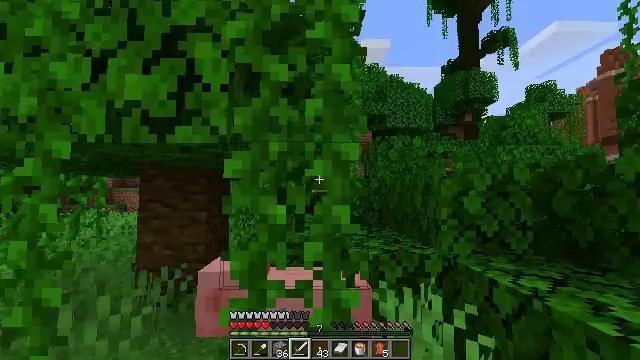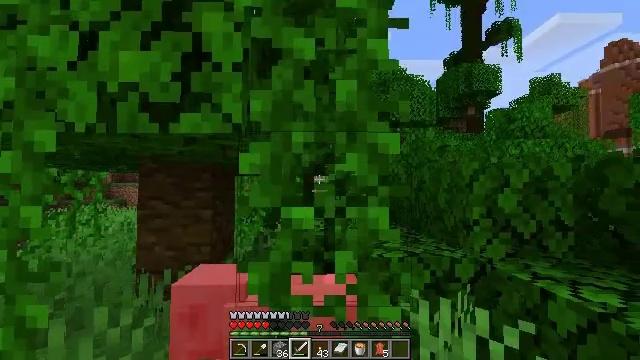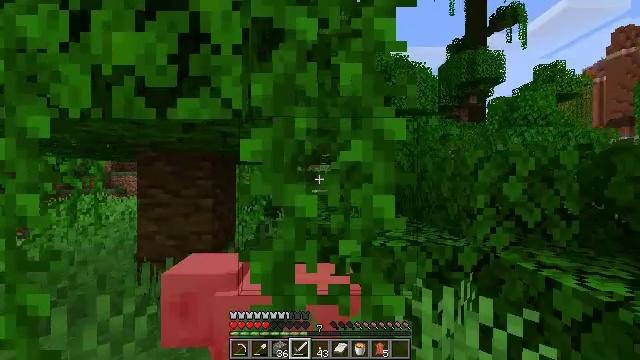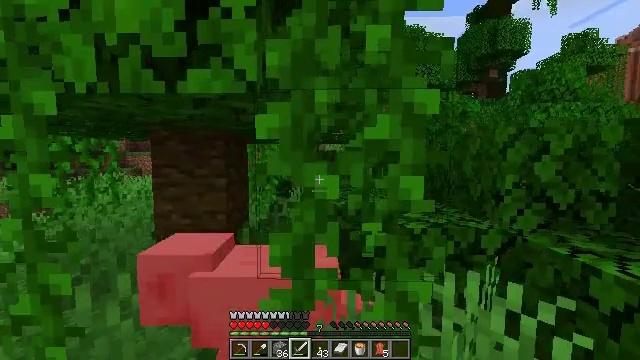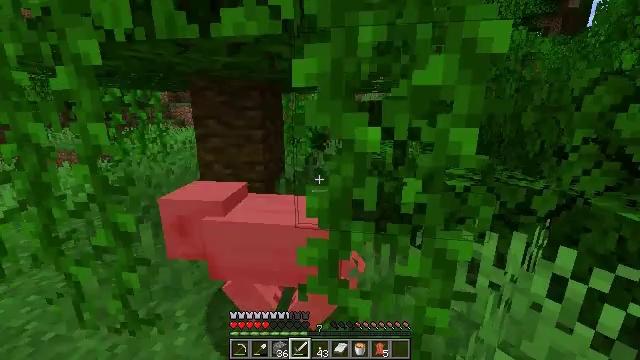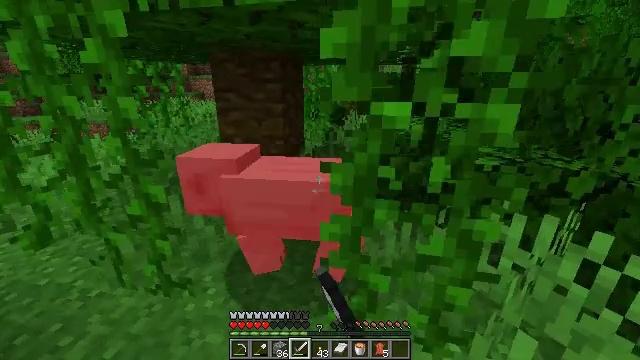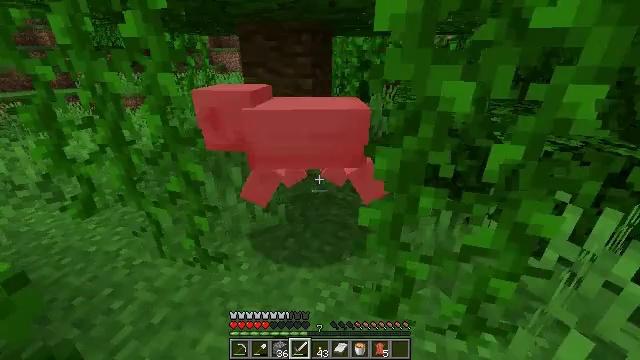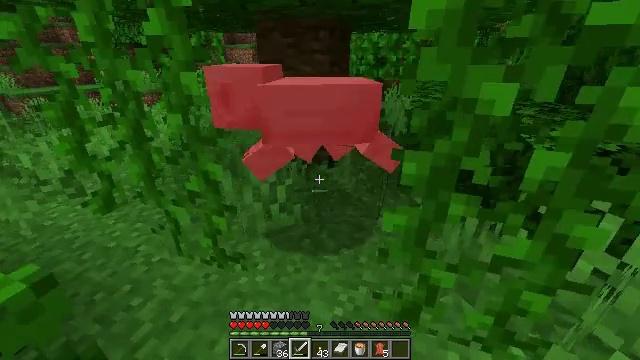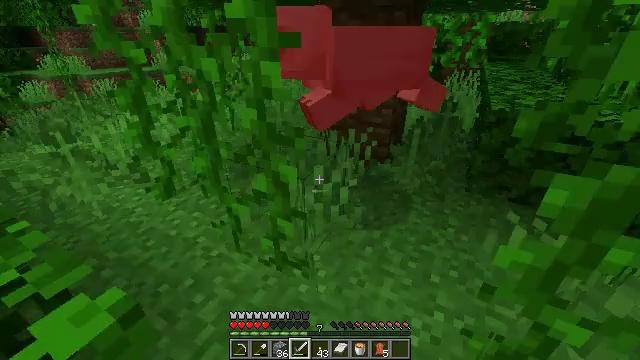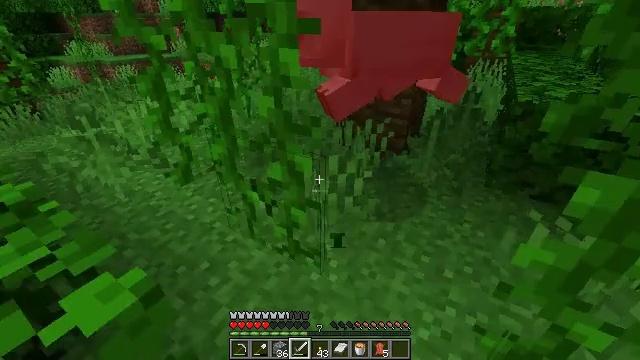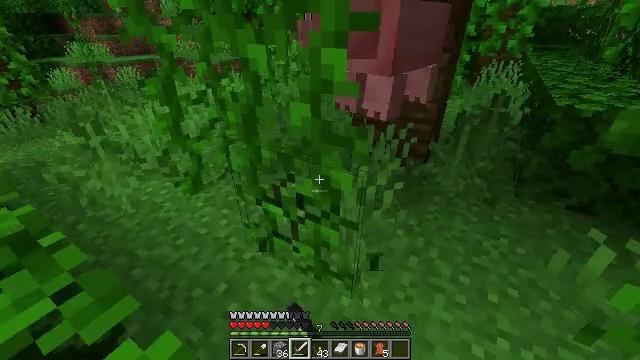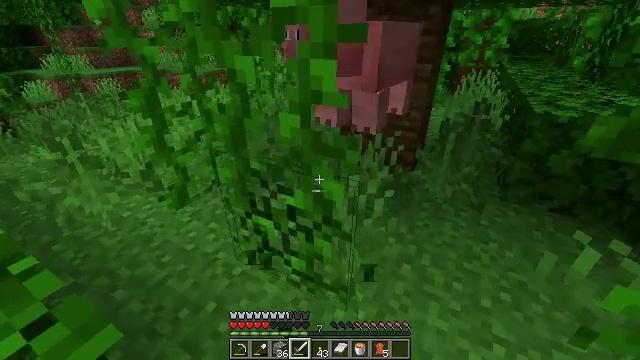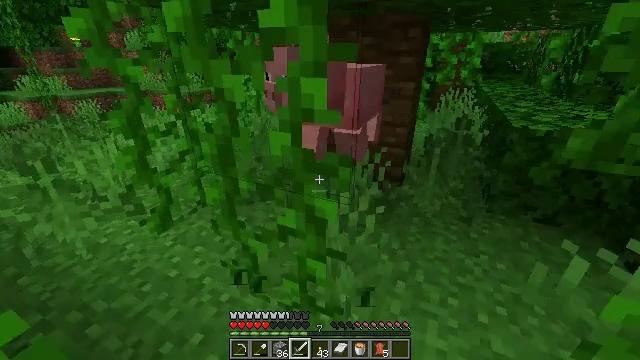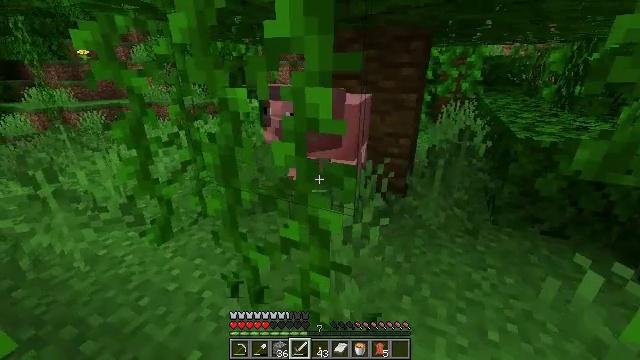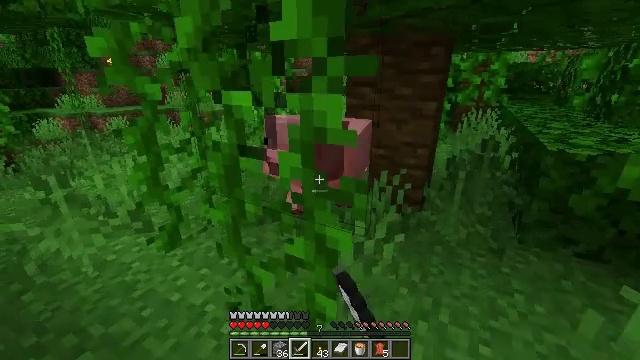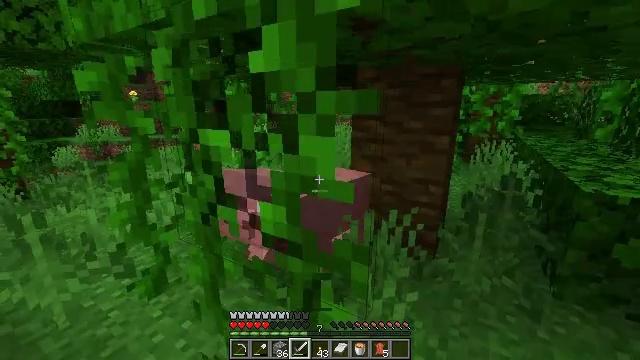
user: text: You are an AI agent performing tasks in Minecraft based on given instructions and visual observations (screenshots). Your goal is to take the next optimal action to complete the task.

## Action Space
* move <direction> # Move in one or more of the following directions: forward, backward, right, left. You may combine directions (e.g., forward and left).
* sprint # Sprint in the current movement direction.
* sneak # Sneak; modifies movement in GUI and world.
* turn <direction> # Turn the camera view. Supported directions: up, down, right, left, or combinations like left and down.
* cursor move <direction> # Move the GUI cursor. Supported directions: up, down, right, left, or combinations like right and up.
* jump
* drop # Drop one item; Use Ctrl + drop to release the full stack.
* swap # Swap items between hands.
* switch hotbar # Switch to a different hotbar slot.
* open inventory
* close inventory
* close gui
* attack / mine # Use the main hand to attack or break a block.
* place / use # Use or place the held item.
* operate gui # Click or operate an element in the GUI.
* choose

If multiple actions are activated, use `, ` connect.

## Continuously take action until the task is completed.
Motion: motion action
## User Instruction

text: Gather vines from trees or structures.
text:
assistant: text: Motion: move forward, turn down, attack / mine
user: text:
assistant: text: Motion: turn down, attack / mine
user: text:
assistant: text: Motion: turn left and down
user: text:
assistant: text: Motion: turn left and down, attack / mine
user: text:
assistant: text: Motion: move left, turn left and down, attack / mine
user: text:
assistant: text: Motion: move forward and move left, turn left and down, attack / mine
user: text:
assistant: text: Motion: move forward and move left, turn left
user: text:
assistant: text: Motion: move forward and move left, turn left and down
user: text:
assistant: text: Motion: move forward and move left, turn left and down, attack / mine
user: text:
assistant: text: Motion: attack / mine
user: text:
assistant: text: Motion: turn right and up, attack / mine
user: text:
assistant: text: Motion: turn right and up
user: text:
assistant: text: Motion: move forward, turn up, attack / mine
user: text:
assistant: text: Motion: move forward, turn left and up, attack / mine
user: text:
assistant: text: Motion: move forward, turn left and up, attack / mine
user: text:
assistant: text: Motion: move forward, attack / mine
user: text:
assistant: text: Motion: move forward, attack / mine
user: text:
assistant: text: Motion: move forward, turn left, attack / mine
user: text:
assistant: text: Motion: move forward and move left, attack / mine
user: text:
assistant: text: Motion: move forward and move left
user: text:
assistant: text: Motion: attack / mine